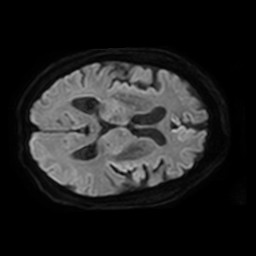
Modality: TRACE
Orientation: axial
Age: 76
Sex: female
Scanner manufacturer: philips
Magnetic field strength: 3 T
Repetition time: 3.71 s
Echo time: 0.059 s